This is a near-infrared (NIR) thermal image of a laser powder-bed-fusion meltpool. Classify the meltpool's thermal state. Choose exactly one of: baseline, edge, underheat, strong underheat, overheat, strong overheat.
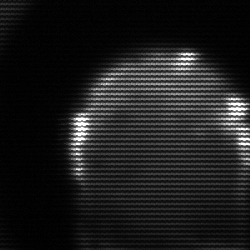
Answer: edge